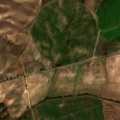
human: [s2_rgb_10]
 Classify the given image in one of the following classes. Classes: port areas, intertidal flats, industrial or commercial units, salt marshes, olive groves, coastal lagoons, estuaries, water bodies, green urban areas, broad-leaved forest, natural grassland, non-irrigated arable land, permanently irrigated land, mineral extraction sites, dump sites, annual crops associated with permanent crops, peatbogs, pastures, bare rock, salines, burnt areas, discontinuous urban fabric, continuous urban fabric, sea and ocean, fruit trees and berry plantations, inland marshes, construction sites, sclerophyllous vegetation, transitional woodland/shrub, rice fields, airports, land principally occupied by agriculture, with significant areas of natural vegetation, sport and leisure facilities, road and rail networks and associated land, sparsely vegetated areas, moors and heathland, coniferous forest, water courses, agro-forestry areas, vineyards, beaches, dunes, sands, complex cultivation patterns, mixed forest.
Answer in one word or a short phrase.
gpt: non-irrigated arable land, permanently irrigated land, olive groves, pastures, agro-forestry areas